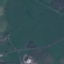
Land use / land cover class: Pasture